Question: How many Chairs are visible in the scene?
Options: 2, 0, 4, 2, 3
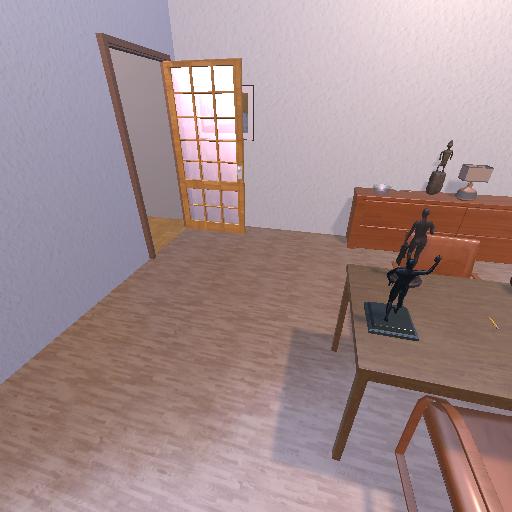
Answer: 2